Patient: sex F, age 82
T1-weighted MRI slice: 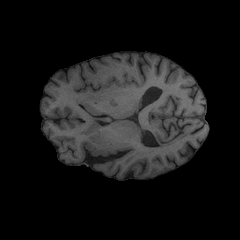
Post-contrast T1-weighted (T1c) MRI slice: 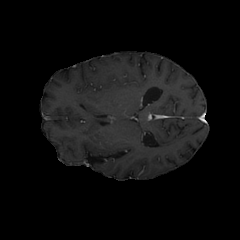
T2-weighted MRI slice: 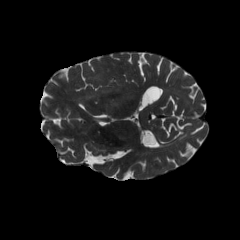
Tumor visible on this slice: yes
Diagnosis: Glioblastoma, IDH-wildtype
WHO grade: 4